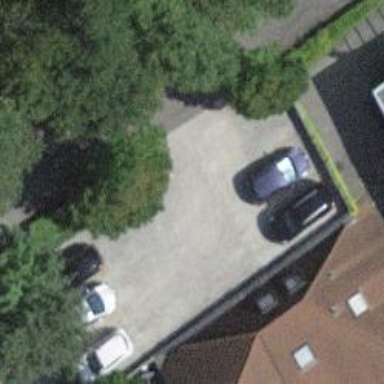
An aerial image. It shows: Rooftop concrete parking area.